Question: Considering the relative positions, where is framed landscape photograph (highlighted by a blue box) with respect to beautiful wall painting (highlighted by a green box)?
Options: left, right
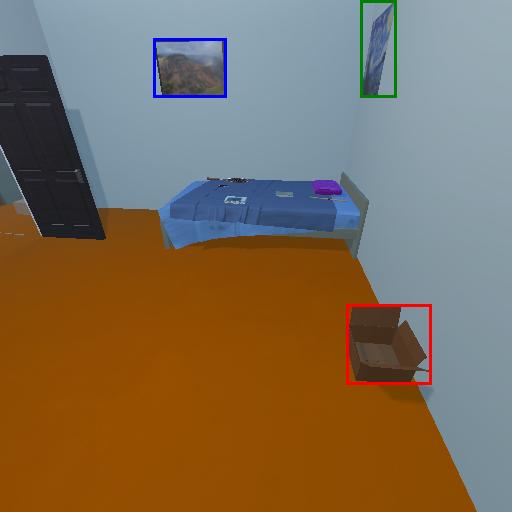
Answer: left